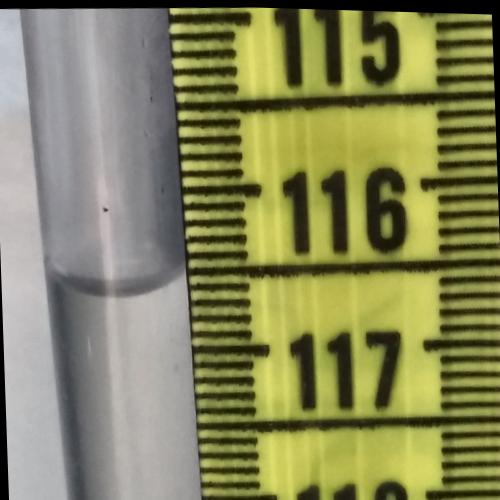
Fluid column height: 116.6 cm